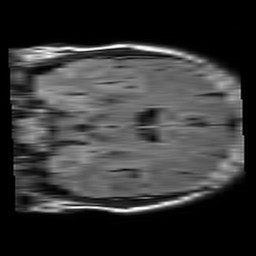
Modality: FLAIR
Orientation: coronal
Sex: male
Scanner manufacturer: philips
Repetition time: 11 s
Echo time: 0.125 s